Aerial crown-view tile of a tropical tree (Barro Colorado Island, Panama), acquired 20240716:
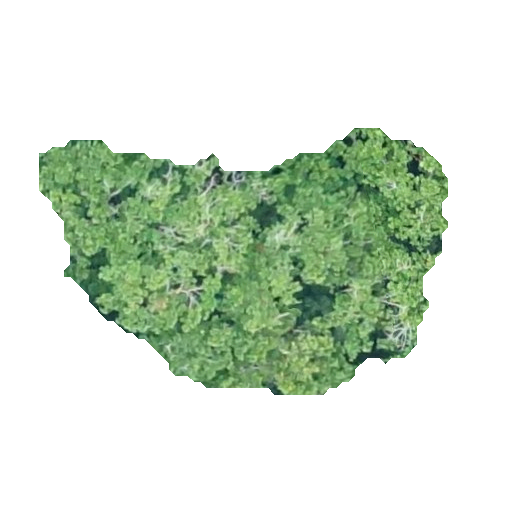
Species: Anacardium excelsum
GBIF accepted scientific name: Anacardium excelsum
Crown area: 121.443 m²